Brain MRI, t2w sequence, axial 2D slice.
Patient: age 33, sex F, weight 95 kg, height 1.95 m
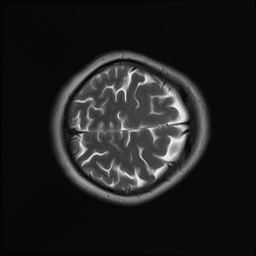